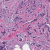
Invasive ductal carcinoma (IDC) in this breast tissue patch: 1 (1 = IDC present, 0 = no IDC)